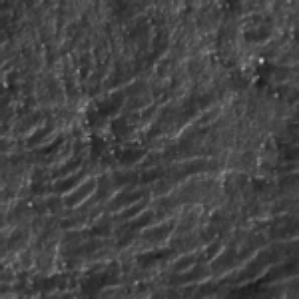
Label: frost